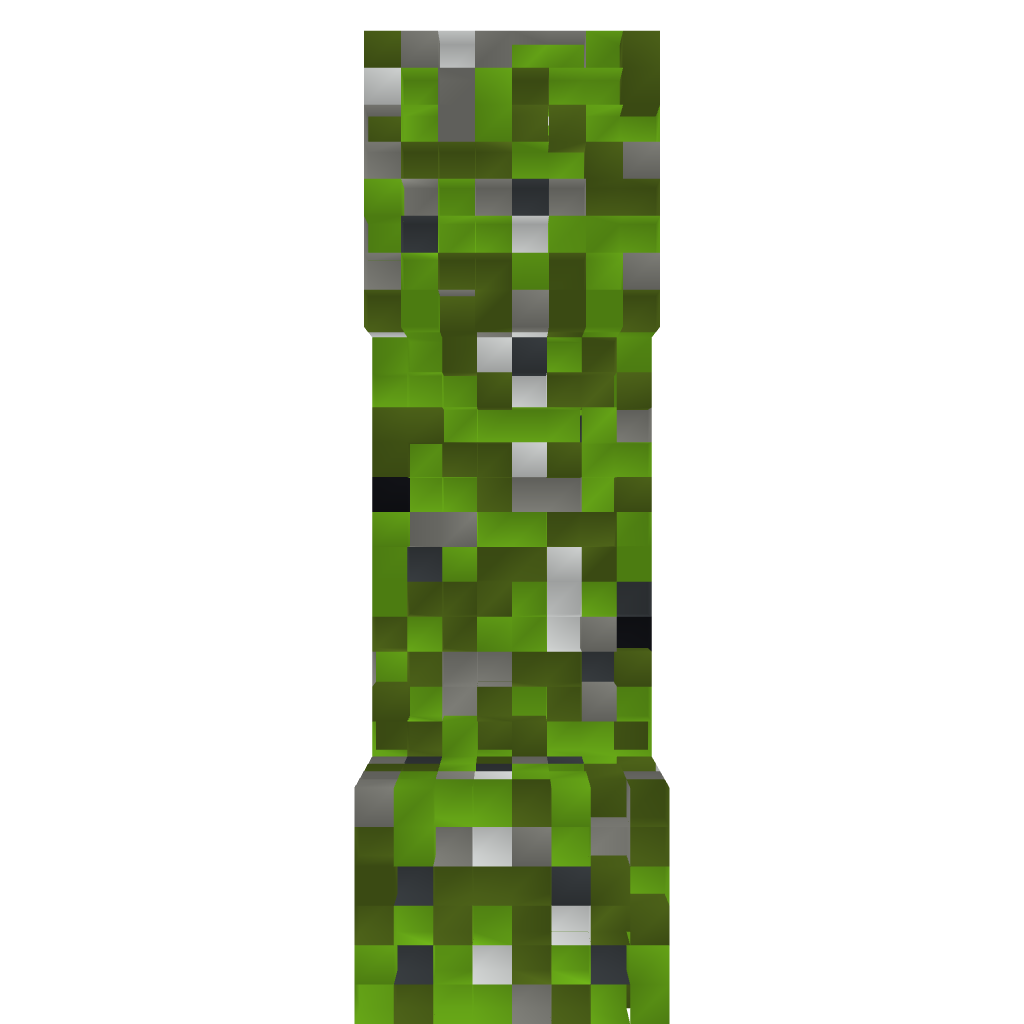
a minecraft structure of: Creeper Statue